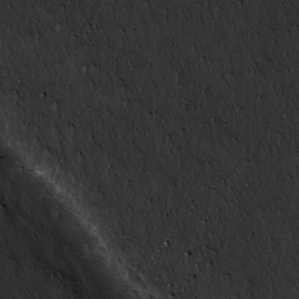
Label: non_frost